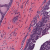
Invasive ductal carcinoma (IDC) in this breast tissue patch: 0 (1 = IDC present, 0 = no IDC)